Question: The JSON file which I am using is being interpreted differently than I would expect.
The external JSON file:
'''
{"organizations":[{"member":{"source":"TCAN","target":"Resilient Toronto","category-source":"organization","category-target":"organization"}},{"member":{"source":"City of Toronto","target":"","category-source":"organization","category-target":""}},{"member":{"source":"Resilient Toronto","target":"City of Toronto","category-source":"organization","category-target":"organization"}},{"member":{"source":"Rita Bijons","target":"ZCO","category-source":"volunteer","category-target":"organization"}},{"member":{"source":"Rita Bijons","target":"Green 13","category-source":"volunteer","category-target":"community group"}},{"member":{"source":"Green 13","target":"TCAN","category-source":"community group","category-target":"organization"}},{"member":{"source":"ZCO","target":"TCAN","category-source":"organization","category-target":"organization"}}]}
'''
I don't understand why the source field is being interpreted as an object while category-source is not. Is it just because of the name? and why is there a category field in the source object? And the name is undefined? Obviously I am missing some basic understanding. Is there somewhere this is documented?

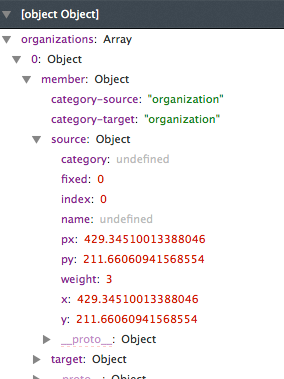
Answer: It looks like you are running your data through the <URL> call will change the data by adding "source" and "target" properties that look just like the structure you reference.
Check to see if you're passing your data into force.links at any point.